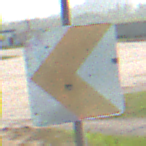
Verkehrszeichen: RichtungstafelnInKurvenKleinRechts
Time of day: MorningAfternoon
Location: Outdoor (Special)
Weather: Clear
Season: NotSpecified
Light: Natural